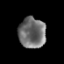
Tissue: prostate
Cell type: T cells
Senescence score: 0.3139
Nuclear area (px): 812
Mean DAPI intensity: 112.459